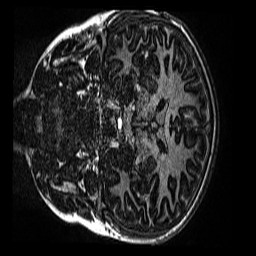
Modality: MP2RAGE
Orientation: coronal
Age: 12
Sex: female
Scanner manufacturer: siemens
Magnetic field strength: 3 T
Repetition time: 4 s
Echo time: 0.00299 s